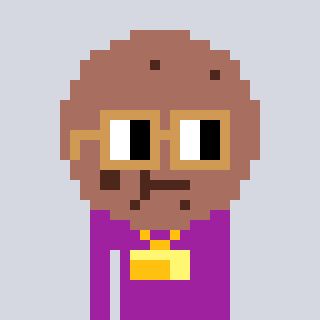
a pixel art character with square brown glasses, a cookie-shaped head and a magenta-colored body on a cool background